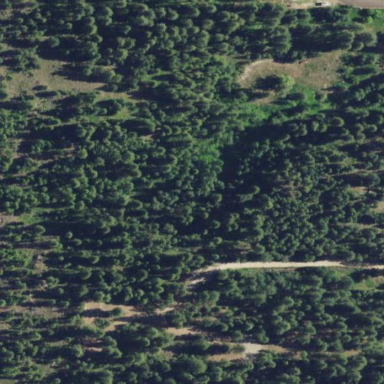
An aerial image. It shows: Forest area.